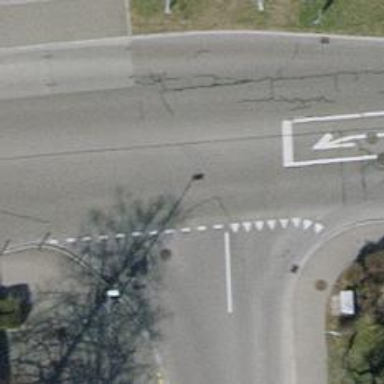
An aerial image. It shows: Tertiary road with asphalt surface. The road has designated cycle lane on the left.